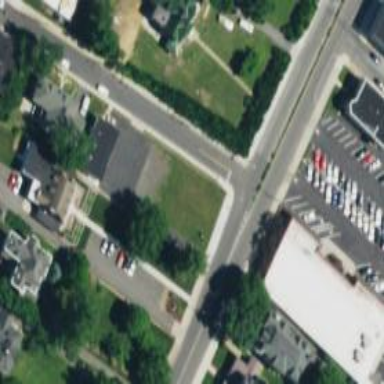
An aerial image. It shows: Park located in historic district.